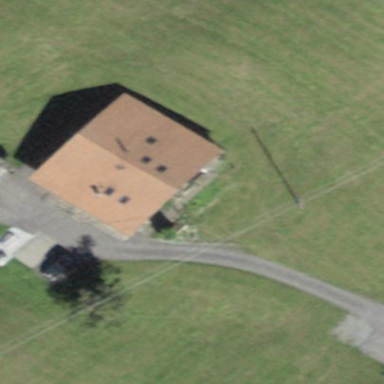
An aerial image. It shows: Farm building.